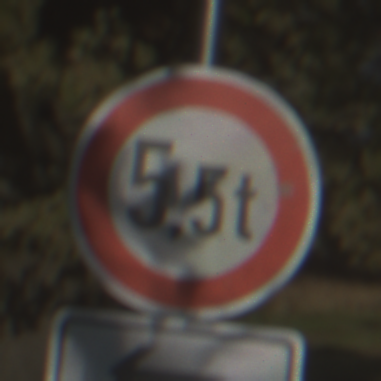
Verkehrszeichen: TatsaechlicheMasse
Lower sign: RichtungsangabeDurchPfeile2
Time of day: MorningAfternoon
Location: Outdoor (Nature)
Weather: PartlyCloudy
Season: NotSpecified
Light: Natural